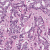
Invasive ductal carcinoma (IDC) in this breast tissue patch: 1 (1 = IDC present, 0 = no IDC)